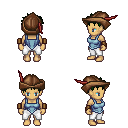
a pixel art fantasy rpg character, female body template, human, tanned skin, blue vest, white pants, green bedhead hairstyle, leather cap, leather bracers, four views (front, back, left, right), 2x2 character sprite sheet, small pixel art, hard edges, no anti-aliasing